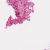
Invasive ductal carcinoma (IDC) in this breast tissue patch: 0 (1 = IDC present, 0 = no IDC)